Question: I have the following application.xml
'''
<?xml version="1.0" encoding="utf-8"?>
<manifest xmlns:android="http://schemas.android.com/apk/res/android" package="com.currency.mobile.android">
<uses-permission android:name="android.permission.INTERNET"/>
<application android:icon="@drawable/icon" android:label="@string/app_name"
android:theme="@android:style/Theme.Light.NoTitleBar">
<activity android:name=".MainActivity" android:noHistory="true">
<intent-filter>
<action android:name="android.intent.action.MAIN"/>
<category android:name="android.intent.category.LAUNCHER"/>
</intent-filter>
</activity>
<activity android:name=".LoginActivity"/>
<activity android:name=".HomeActivity" />
<activity android:name=".FriendsActivity"/>
<activity android:name=".PlacesActivity"/>
<activity android:name=".ProfileActivity"/>
<activity android:name=".PurchasesActivity"/>
</application>
</manifest>
'''
This is my tab view:
'''
<?xml version="1.0" encoding="utf-8"?>
<TabHost xmlns:android="http://schemas.android.com/apk/res/android"
android:id="@android:id/tabhost"
android:layout_width="fill_parent"
android:layout_height="fill_parent">
<LinearLayout
android:orientation="vertical"
android:layout_width="fill_parent"
android:layout_height="fill_parent"
android:padding="5dp">
<TabWidget
android:id="@android:id/tabs"
android:layout_width="fill_parent"
android:layout_height="wrap_content"/>
<FrameLayout
android:id="@android:id/tabcontent"
android:layout_width="fill_parent"
android:layout_height="fill_parent"
android:padding="5dp"/>
</LinearLayout>
</TabHost>
'''
When using Theme.Light.NoTitleBar I get this ugly line in the middle:

But when I use Theme.Black it doesn't have such a weird line. Any way to fix it so that I can use light theme?
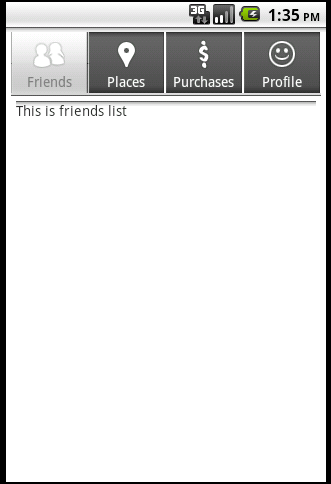
Answer: That's actually the theme's frame (or possibly the overlay, i can never remember which one specifically), and Android applies it to activities even when they're nested inside tabs. The trick is to set a Theme (in 'res/value/theme.xml') with the 'windowFrame' and 'windowContentOverlay' properties set to '@null' on the container activity, like this one:
'''
<style
name="Theme.Light.NoFrame"
parent="android:Theme.Light">
<item
name="android:windowFrame">@null</item>
<item
name="android:windowContentOverlay">@null</item>
</style>
'''
I also recommend digging through style.xml and theme.xml in the AOSP to find out more; themes and styles are severely underdocumented but pretty easy to understand by just reading the source.